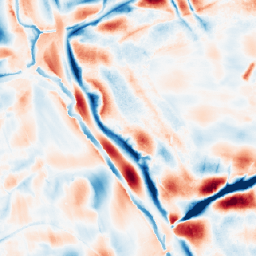
Category: wavelet
Decomposition family: wavelet_biorthogonal
Decomposition parameters: wavelet: bior3.5
level: 5
Upsampling method: area
Upsampling parameters: scale: 4
Upsampling scale: 4